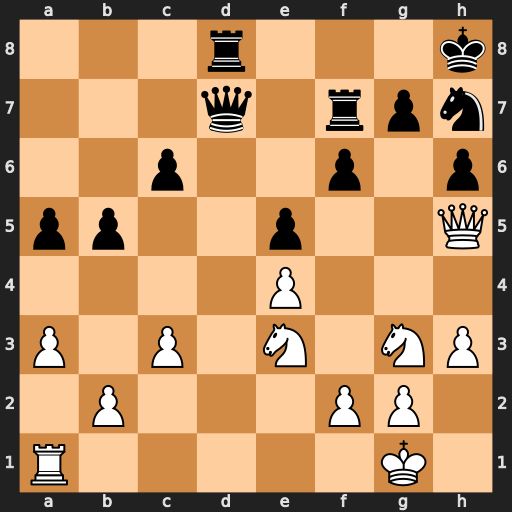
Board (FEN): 3r3k/3q1rpn/2p2p1p/pp2p2Q/4P3/P1P1N1NP/1P3PP1/R5K1
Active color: w
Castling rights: -
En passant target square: -
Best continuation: Rd1 Qxd1+ Nxd1